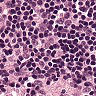
Metastatic tissue present: no